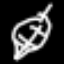
Label: leaf